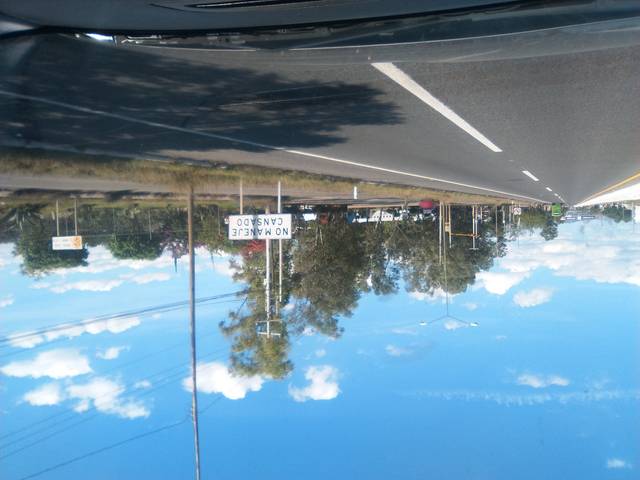
Region: Mexico
Coordinates: 20.949, -101.398